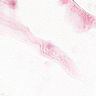
Metastatic tissue present: no